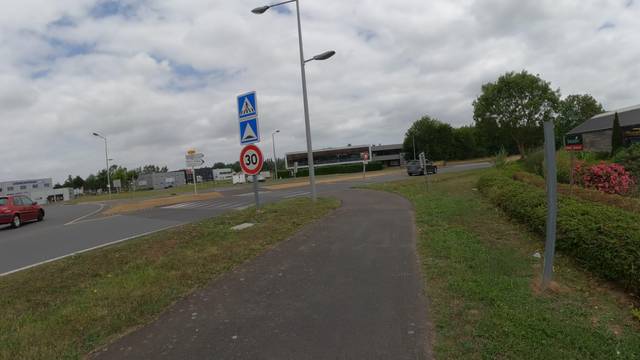
Region: France
Coordinates: 49.162, -0.4006